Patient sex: F
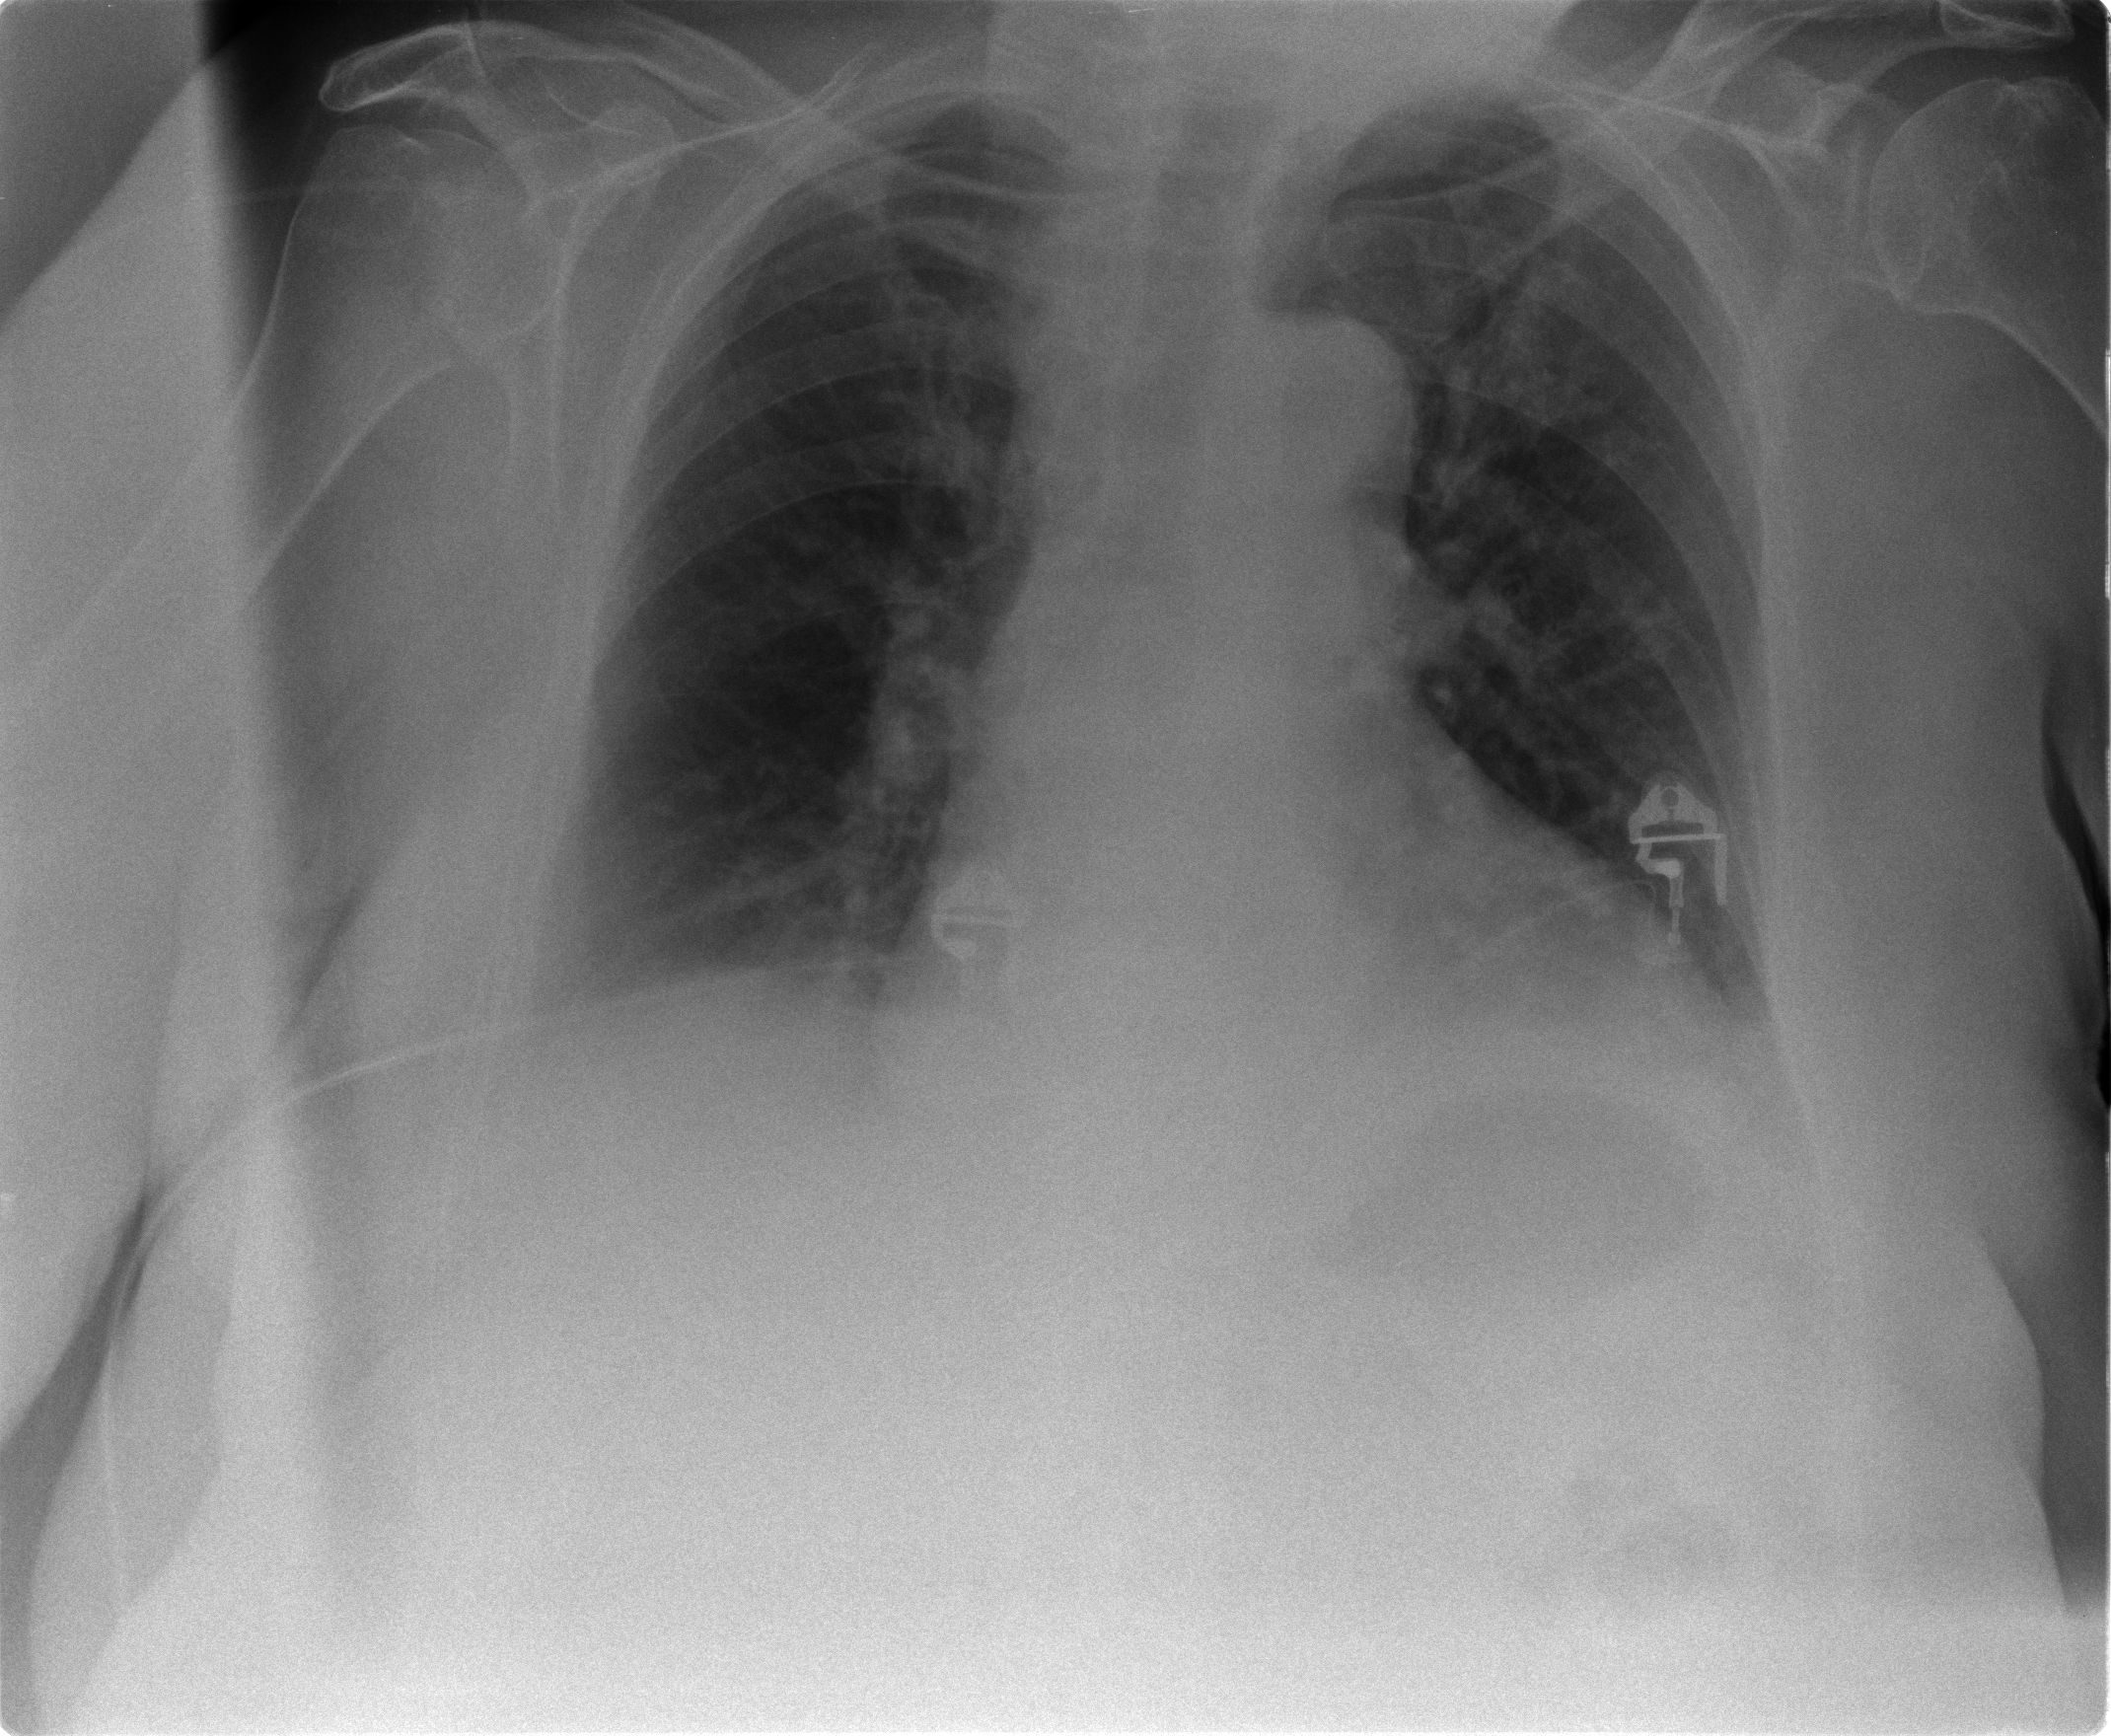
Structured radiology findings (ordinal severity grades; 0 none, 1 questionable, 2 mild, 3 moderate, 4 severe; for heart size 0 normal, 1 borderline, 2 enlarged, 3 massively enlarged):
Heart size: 2
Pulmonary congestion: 0
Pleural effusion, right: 1
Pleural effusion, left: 2
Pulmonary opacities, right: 0
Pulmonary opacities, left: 2
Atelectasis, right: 2
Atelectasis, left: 2